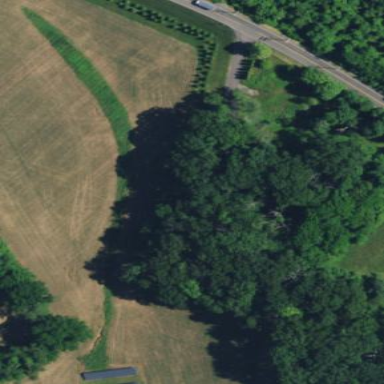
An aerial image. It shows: Beautiful woodland area.